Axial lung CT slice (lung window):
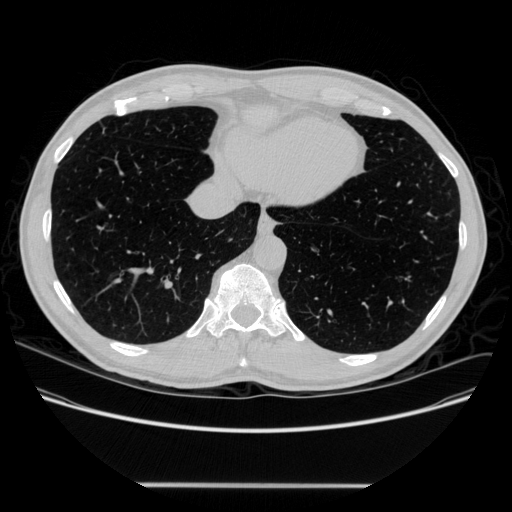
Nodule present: no